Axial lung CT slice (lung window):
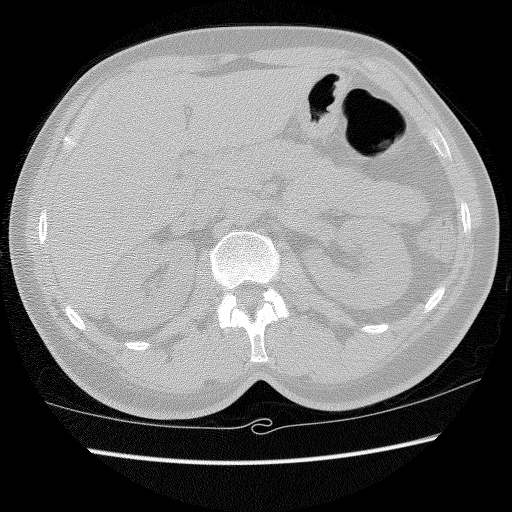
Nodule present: no